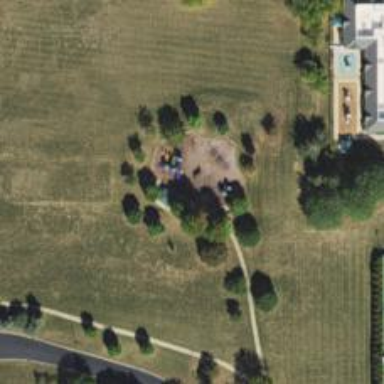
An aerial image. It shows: Springy playground.